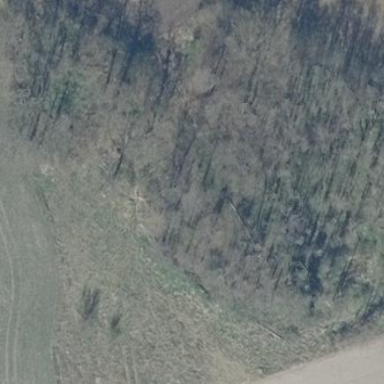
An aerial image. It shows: Forest area.